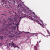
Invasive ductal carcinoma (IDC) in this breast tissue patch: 0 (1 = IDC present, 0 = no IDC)